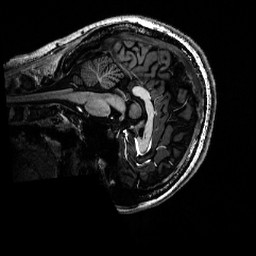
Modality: T1w
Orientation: sagittal
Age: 22
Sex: female
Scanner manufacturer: siemens
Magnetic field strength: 6.98 T
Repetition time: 6 s
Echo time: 0.00299 s